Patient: sex F, age 80
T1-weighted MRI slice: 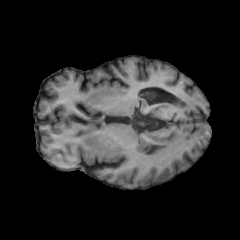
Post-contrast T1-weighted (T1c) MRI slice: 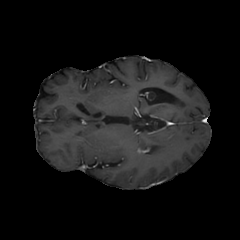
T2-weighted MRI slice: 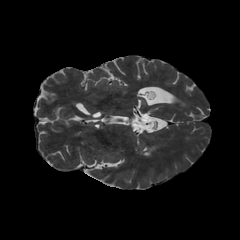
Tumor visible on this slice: no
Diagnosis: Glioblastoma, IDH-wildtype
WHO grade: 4